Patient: sex M, age 69
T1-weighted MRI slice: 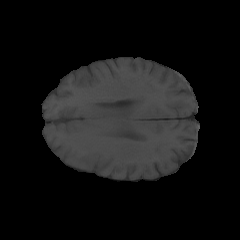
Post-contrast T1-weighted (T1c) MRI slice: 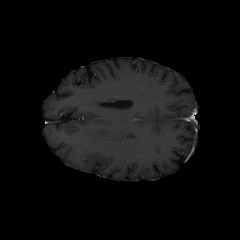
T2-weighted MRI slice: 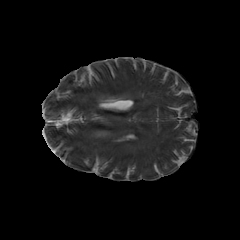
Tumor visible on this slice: yes
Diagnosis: Glioblastoma, IDH-wildtype
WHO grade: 4